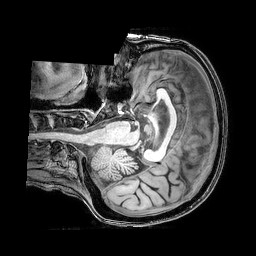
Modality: T1w
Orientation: axial
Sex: female
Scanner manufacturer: philips
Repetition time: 0.008213 s
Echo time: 0.00377 s